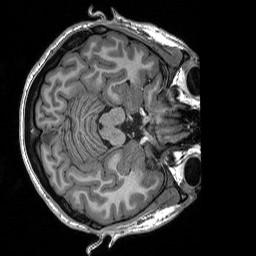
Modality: T1w
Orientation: axial
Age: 26
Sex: female
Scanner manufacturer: siemens
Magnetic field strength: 3 T
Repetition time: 2.3 s
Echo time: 0.00197 s